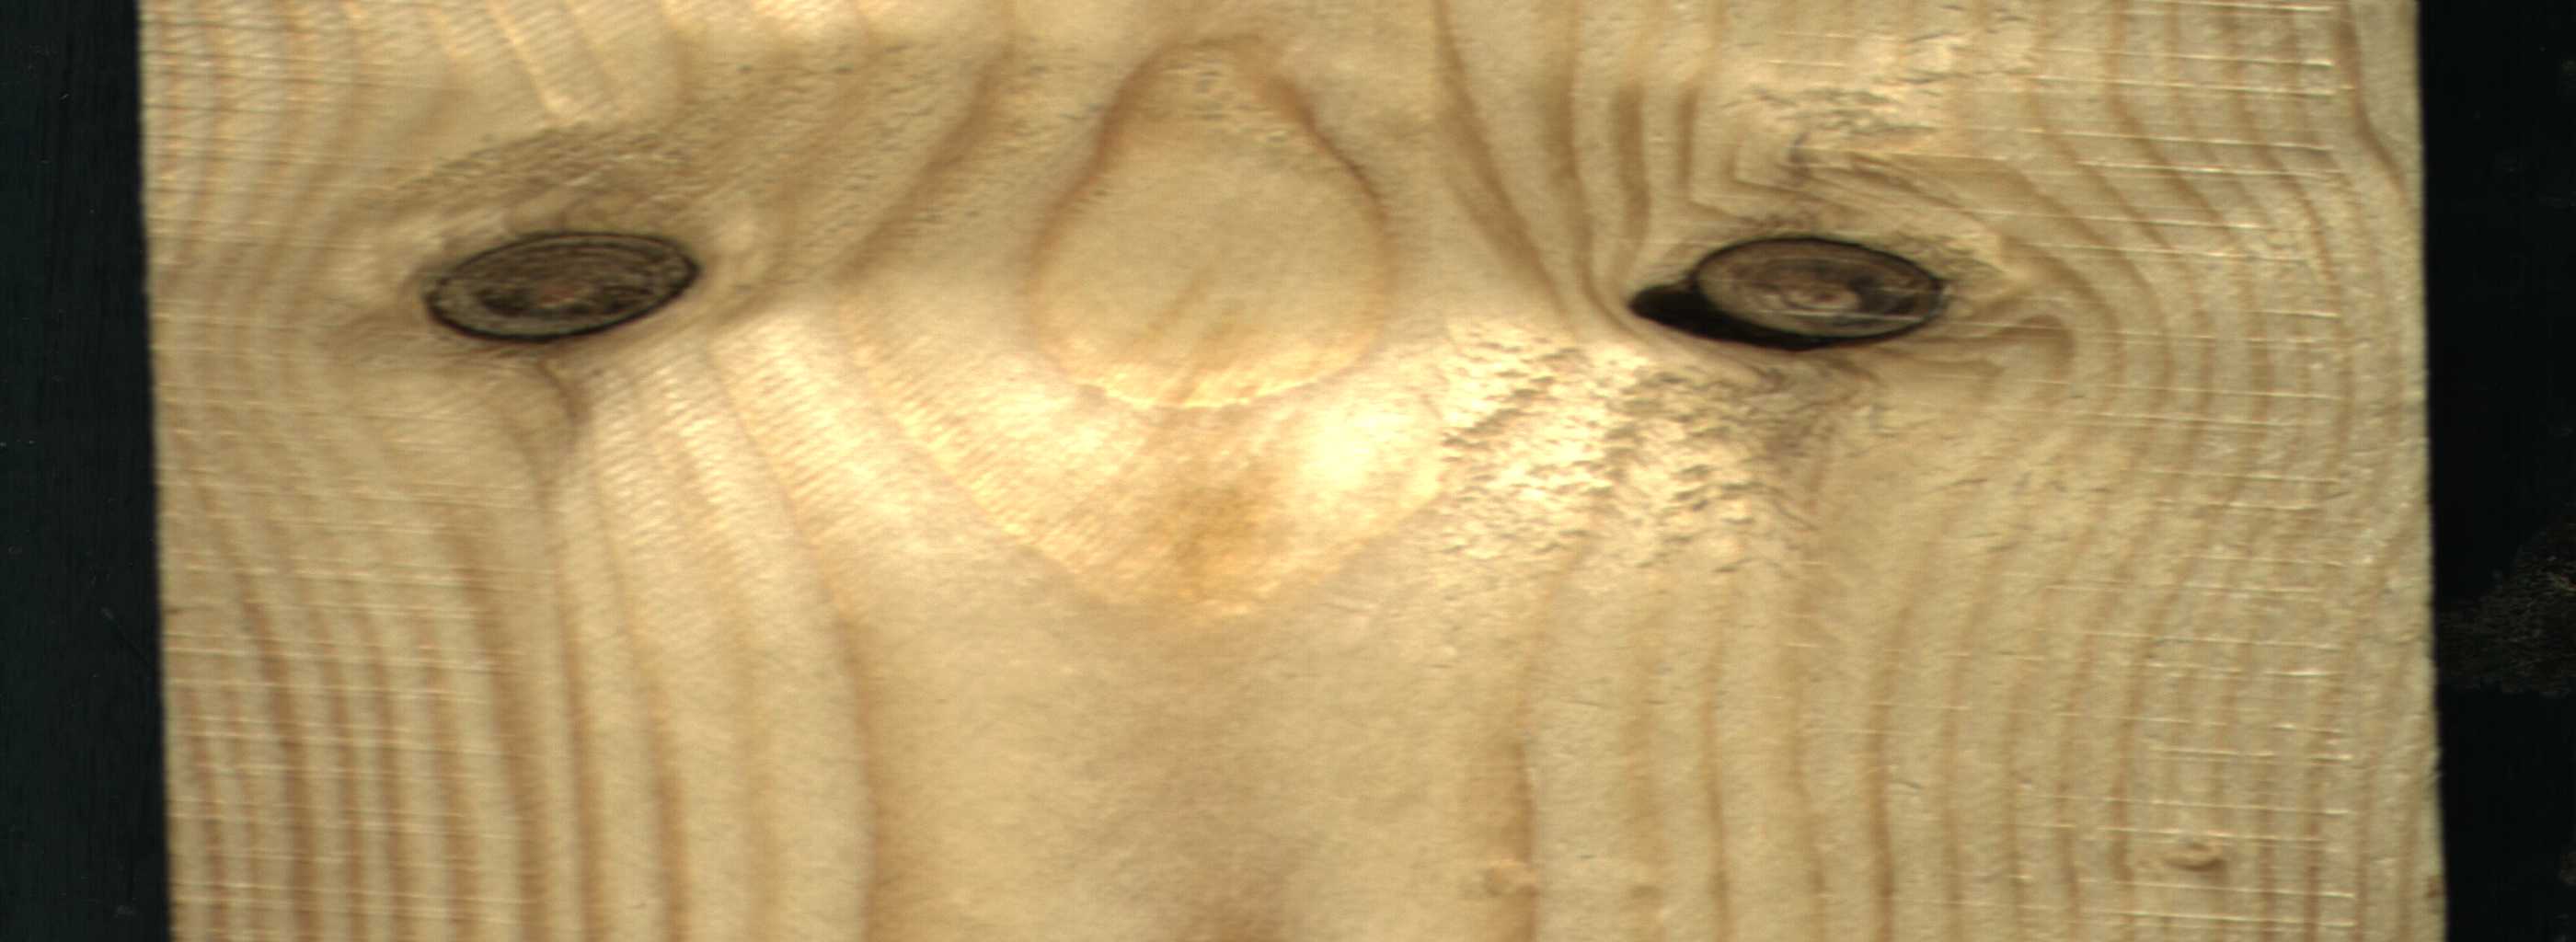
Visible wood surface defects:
Dead_Knot
Dead_Knot